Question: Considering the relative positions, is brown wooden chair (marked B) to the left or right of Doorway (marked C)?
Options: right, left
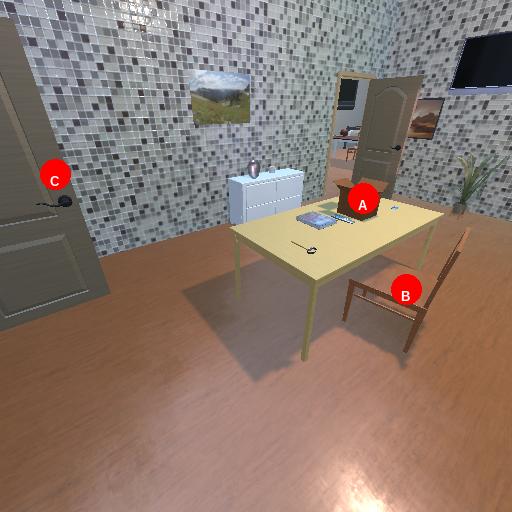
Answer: right